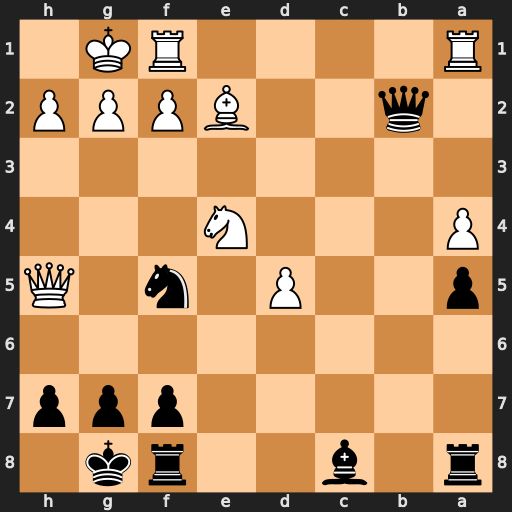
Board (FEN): r1b2rk1/5ppp/8/p2P1n1Q/P3N3/8/1q2BPPP/R4RK1
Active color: b
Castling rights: -
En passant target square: -
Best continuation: g6 Qg5 Qxe2